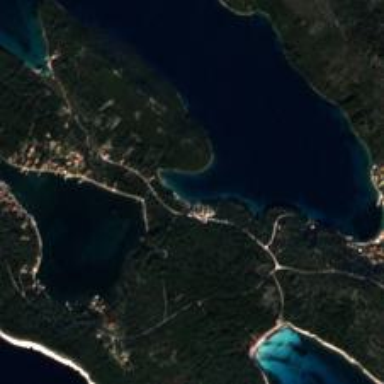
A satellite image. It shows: Beautiful bay with natural surroundings.